Field crop: tomato
Growth stage: 2
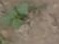
Species: solanum